Field crop: maize
Growth stage: 2
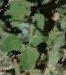
Species: chenopodium